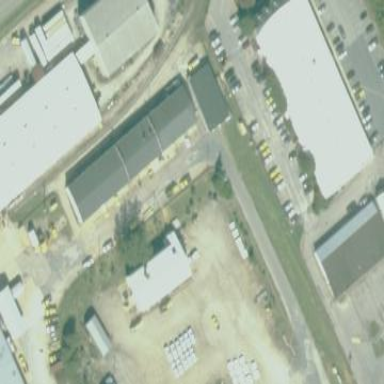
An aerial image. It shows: Commercial building.